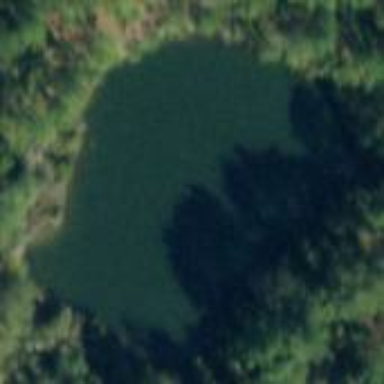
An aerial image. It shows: Pond with natural water.